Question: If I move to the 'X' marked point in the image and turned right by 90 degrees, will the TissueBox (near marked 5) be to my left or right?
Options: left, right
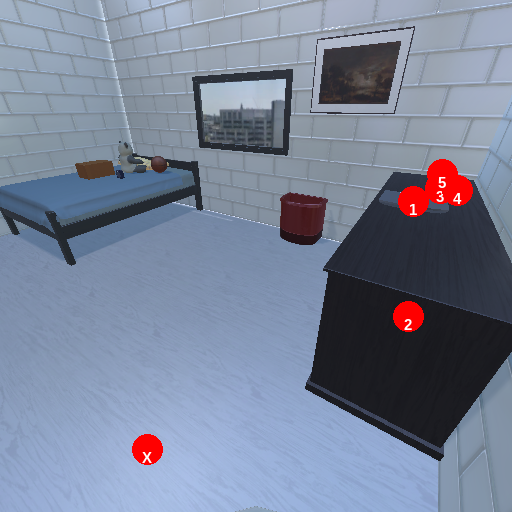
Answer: left